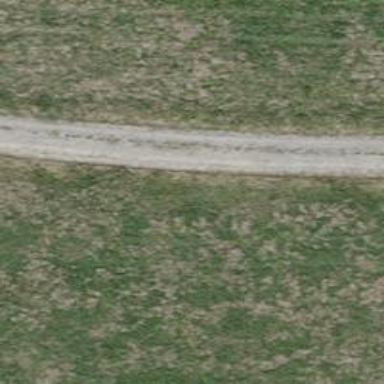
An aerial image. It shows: Track with grade 3 pebblestone surface.